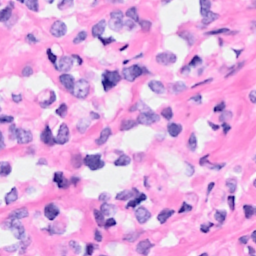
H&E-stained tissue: Breast